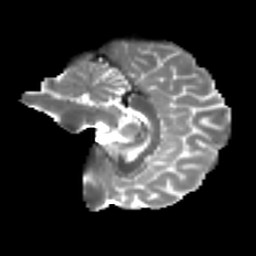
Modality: T2w
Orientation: sagittal
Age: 22
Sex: female
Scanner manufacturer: ge
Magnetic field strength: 3 T
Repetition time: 7.8 s
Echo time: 0.0607 s